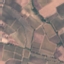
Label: PermanentCrop